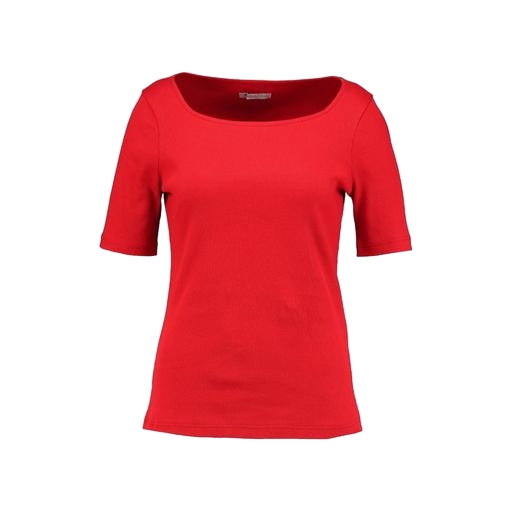
red three-quarter-sleeve scoop-neck t-shirt only macy, red slim fit tshirt, red boat-neck top, white background